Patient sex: M
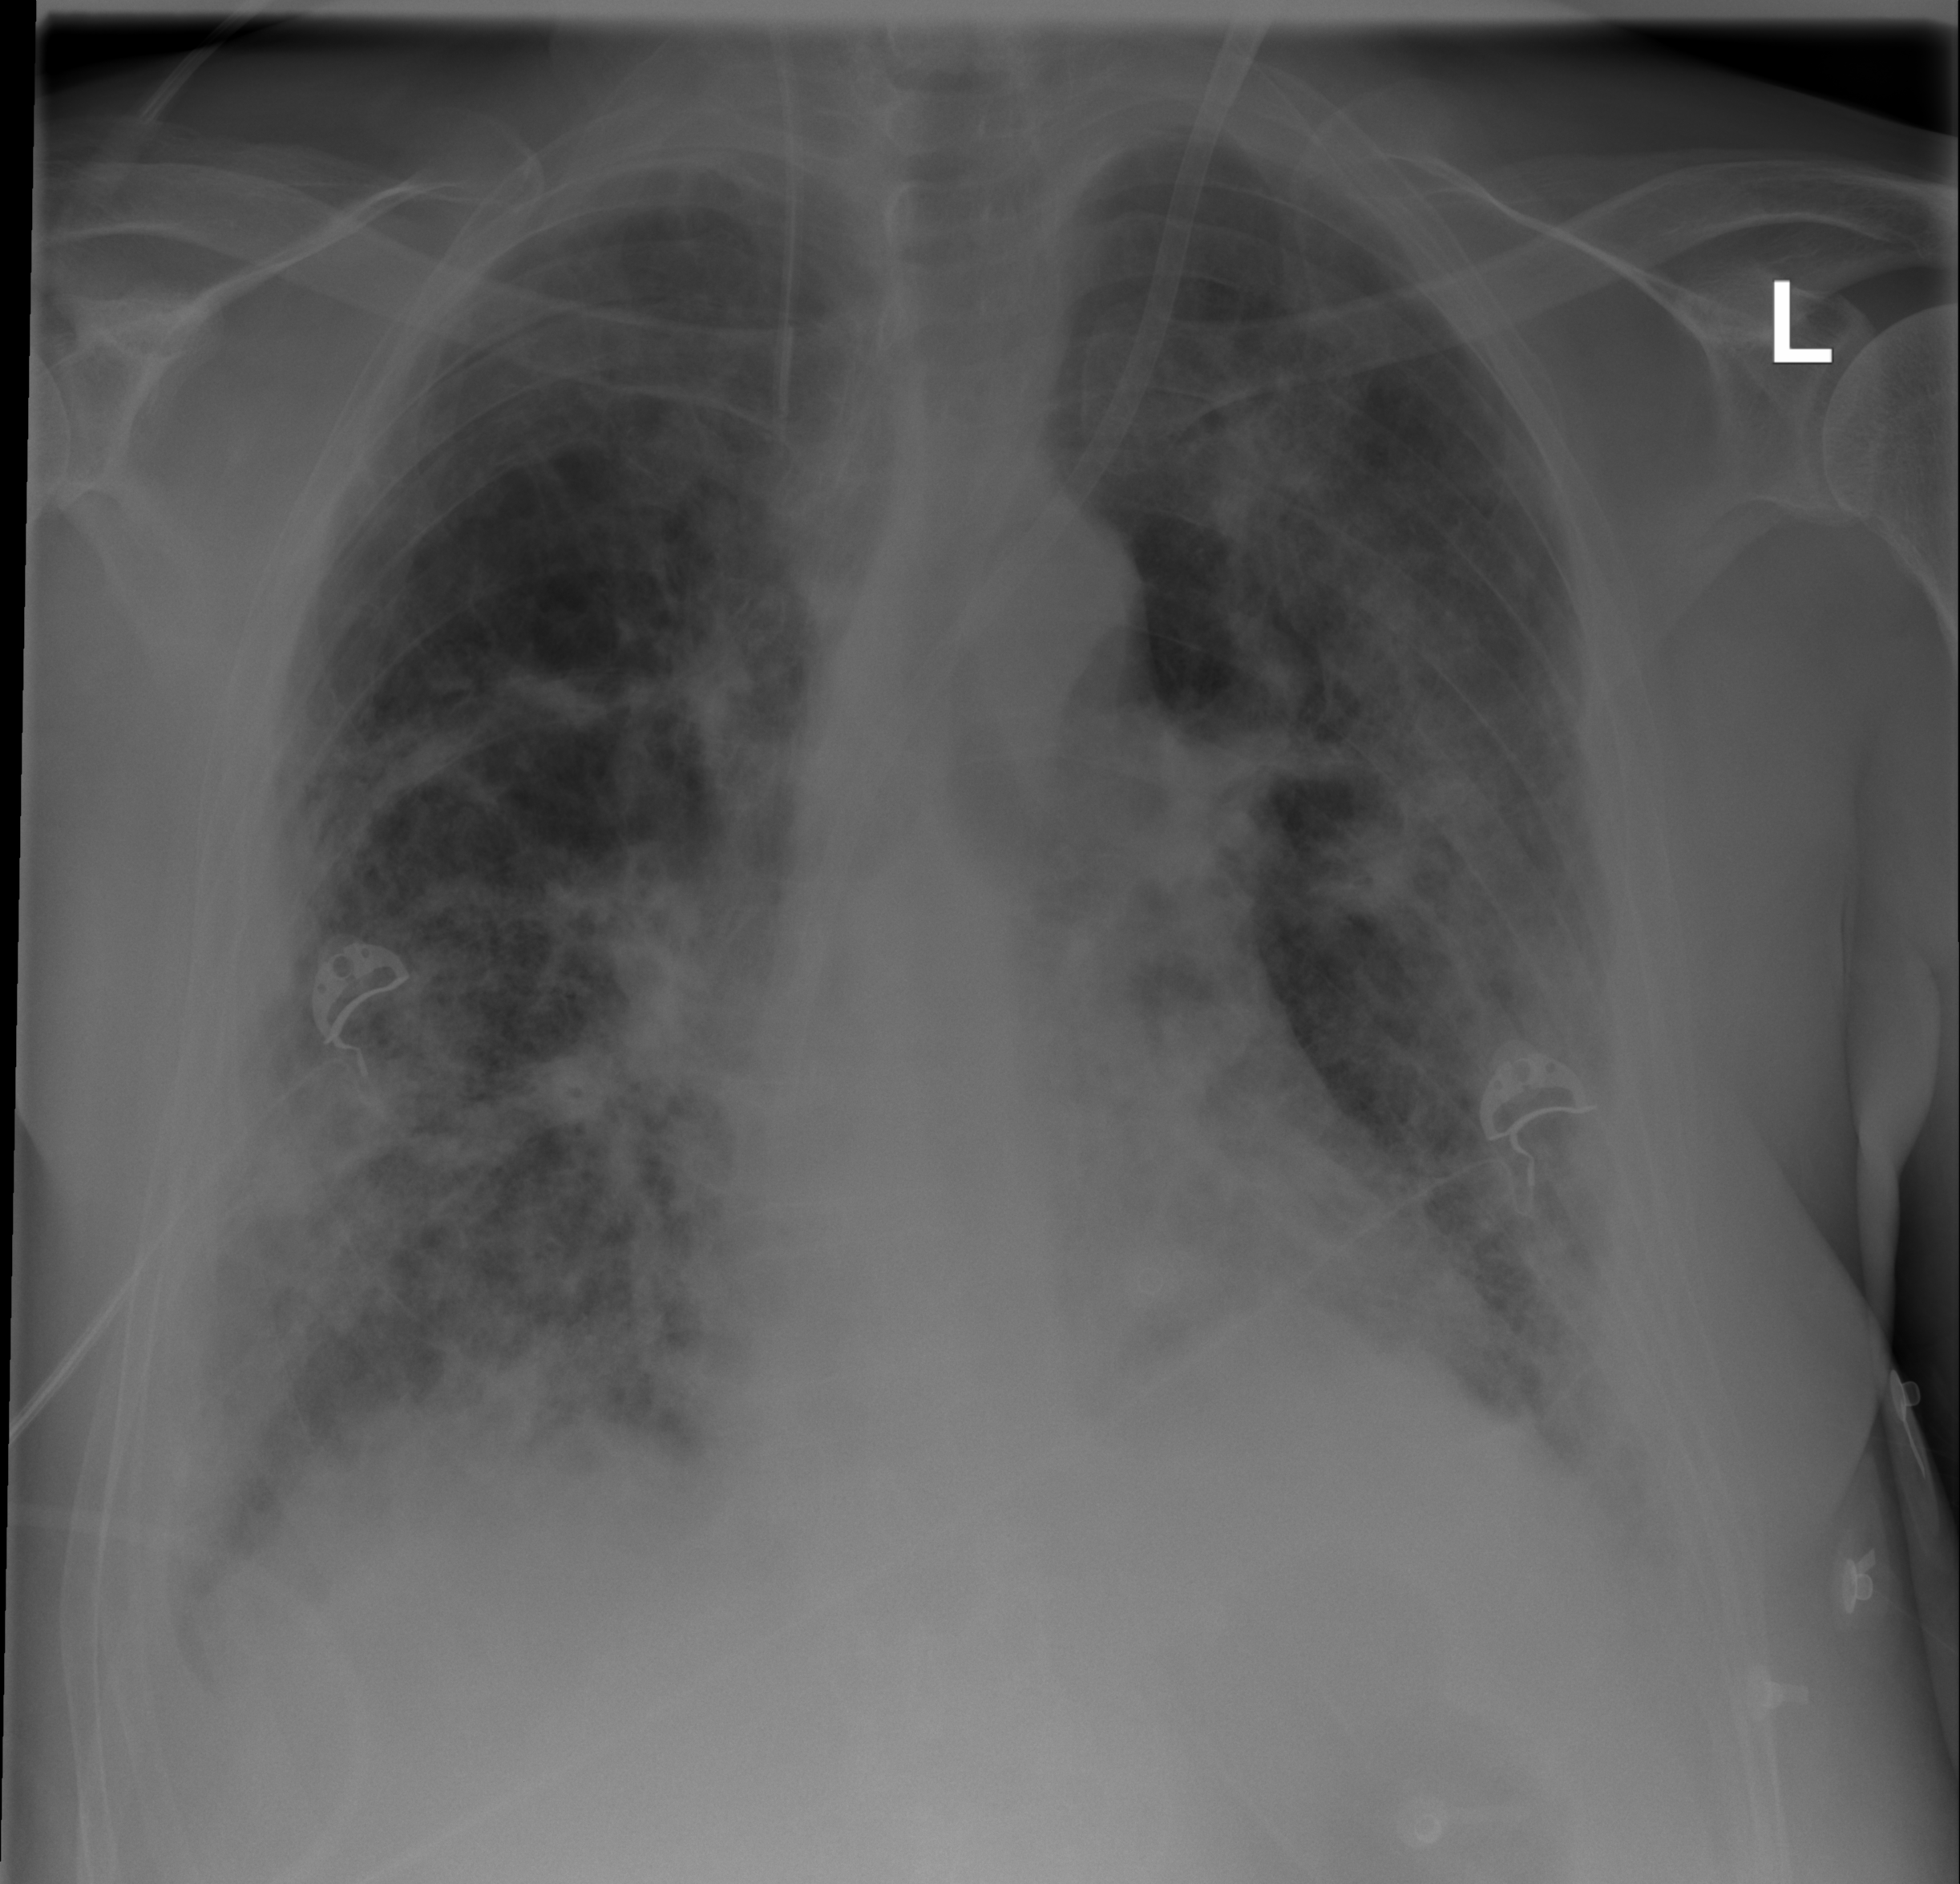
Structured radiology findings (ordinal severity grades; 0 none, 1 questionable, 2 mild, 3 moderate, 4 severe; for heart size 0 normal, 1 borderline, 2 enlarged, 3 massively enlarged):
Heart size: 0
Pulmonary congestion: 1
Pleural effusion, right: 1
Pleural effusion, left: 1
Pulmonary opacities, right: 1
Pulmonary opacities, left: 1
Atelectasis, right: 3
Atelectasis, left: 3